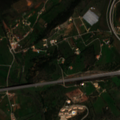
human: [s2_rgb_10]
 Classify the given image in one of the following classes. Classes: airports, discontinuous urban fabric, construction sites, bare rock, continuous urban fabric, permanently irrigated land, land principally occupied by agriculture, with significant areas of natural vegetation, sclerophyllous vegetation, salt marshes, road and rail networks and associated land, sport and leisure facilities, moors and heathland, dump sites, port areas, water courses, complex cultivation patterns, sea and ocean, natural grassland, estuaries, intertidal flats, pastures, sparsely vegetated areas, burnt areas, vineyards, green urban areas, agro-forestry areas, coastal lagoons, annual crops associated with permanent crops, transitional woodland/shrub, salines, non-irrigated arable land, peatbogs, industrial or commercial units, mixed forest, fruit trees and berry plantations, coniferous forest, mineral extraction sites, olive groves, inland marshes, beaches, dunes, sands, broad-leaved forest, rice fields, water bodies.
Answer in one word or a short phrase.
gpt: fruit trees and berry plantations, annual crops associated with permanent crops, complex cultivation patterns, sclerophyllous vegetation